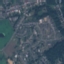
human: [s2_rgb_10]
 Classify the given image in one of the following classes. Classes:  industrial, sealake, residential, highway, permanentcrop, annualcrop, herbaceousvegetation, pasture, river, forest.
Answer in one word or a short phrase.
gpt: Residential